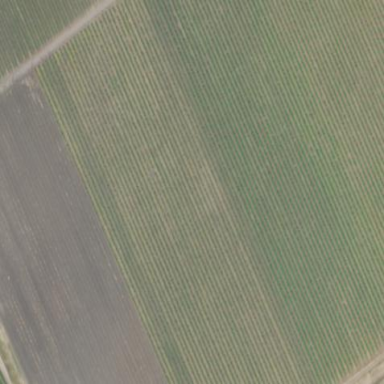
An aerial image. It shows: Vineyard with grape crops.